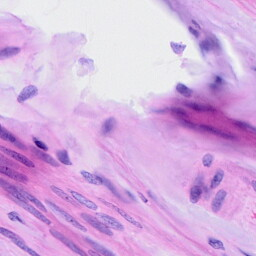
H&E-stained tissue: Ovarian